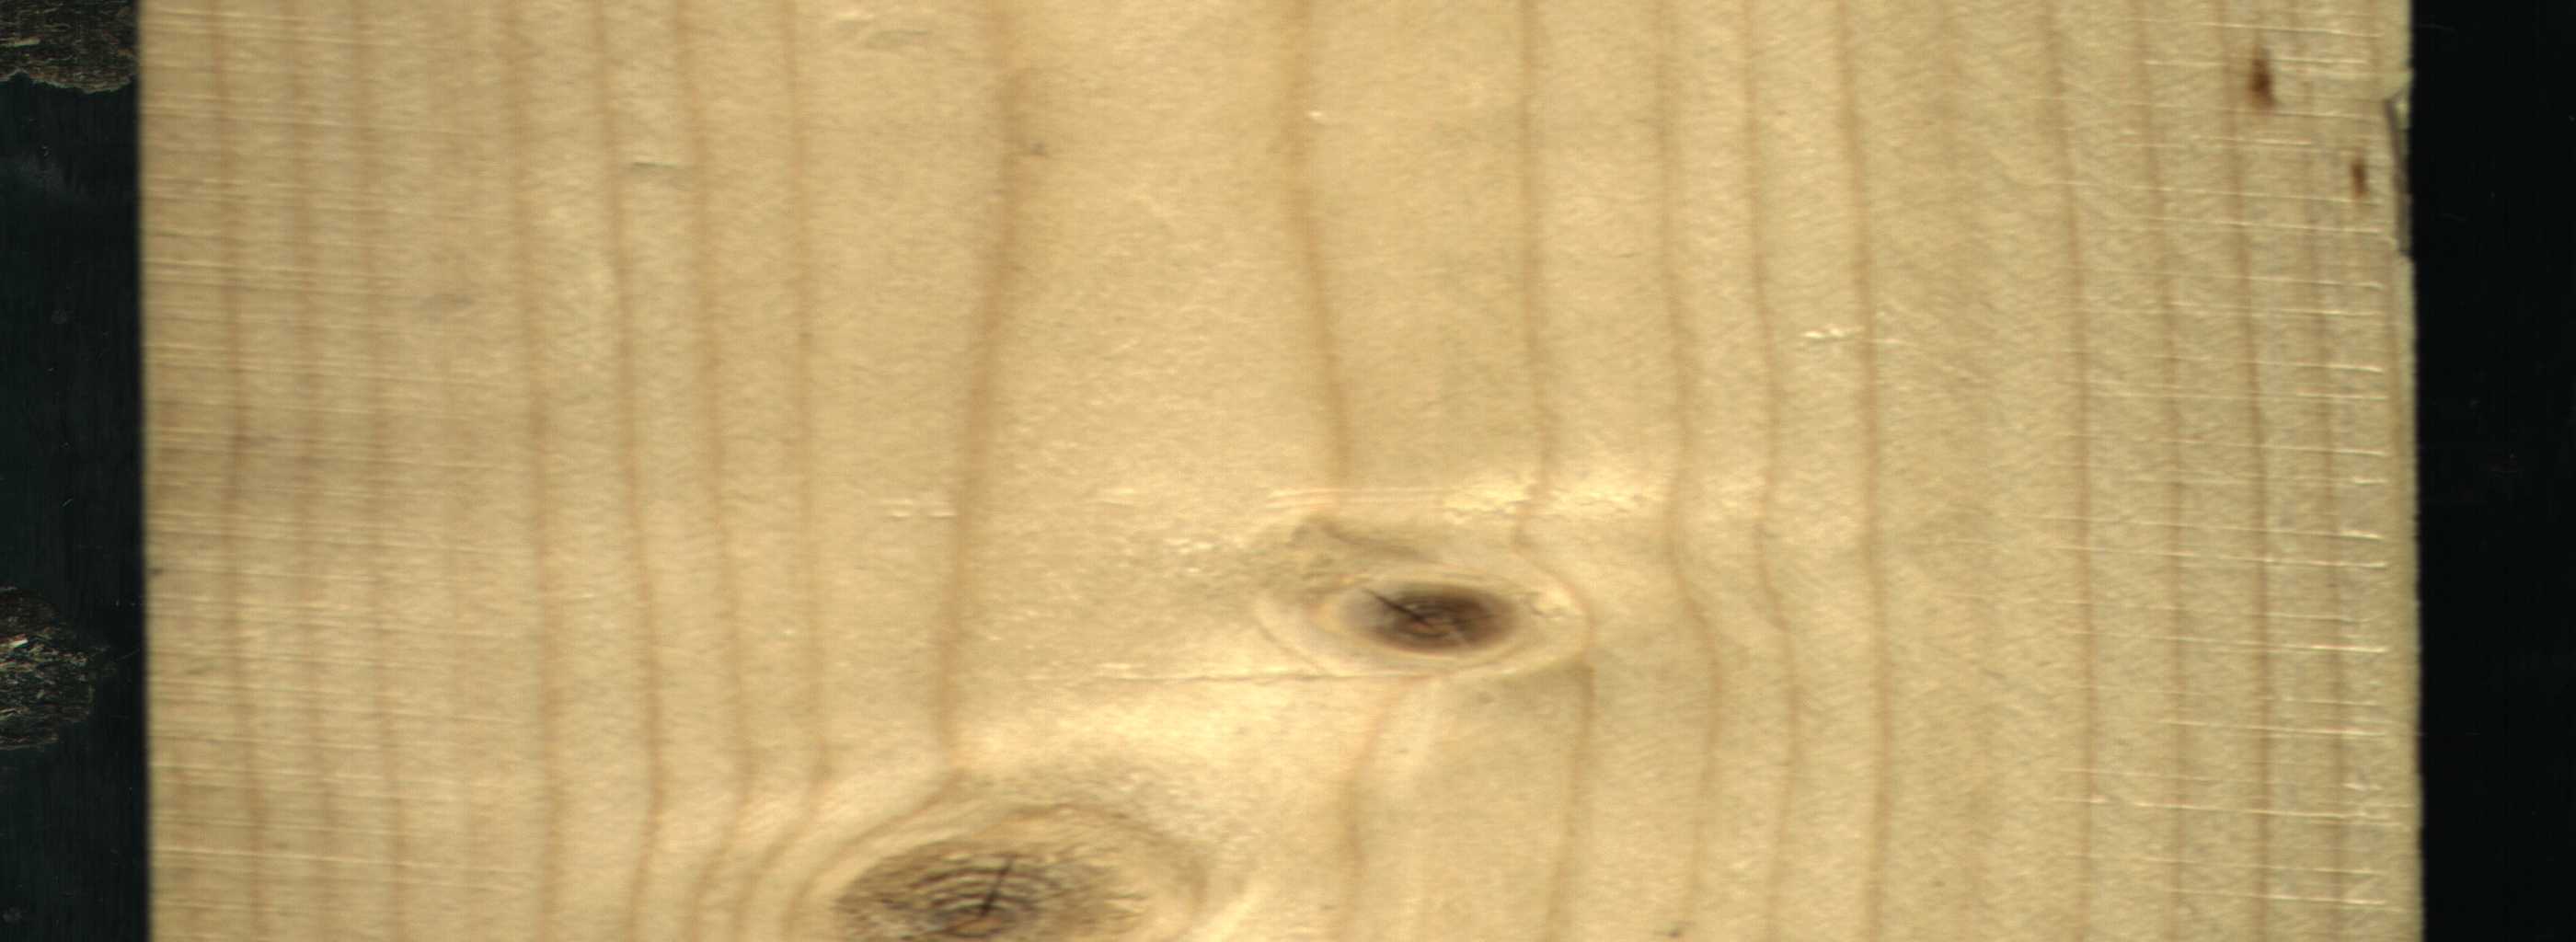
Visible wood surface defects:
knot_with_crack
Live_Knot